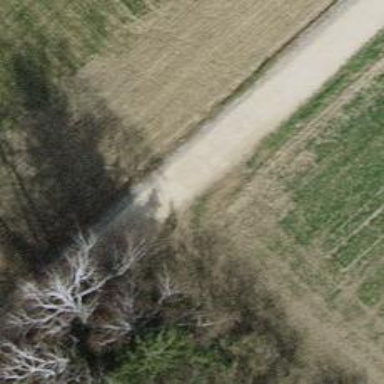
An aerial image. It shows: Track with fine gravel surface graded as grade 2.